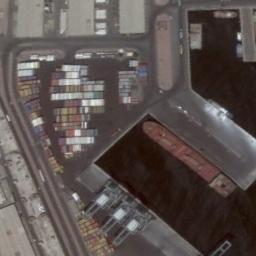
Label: ship